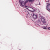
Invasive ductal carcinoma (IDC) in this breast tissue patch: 0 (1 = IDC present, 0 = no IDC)